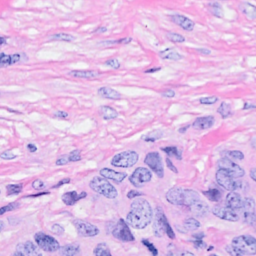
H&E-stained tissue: Breast